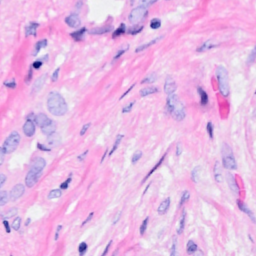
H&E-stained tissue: Breast